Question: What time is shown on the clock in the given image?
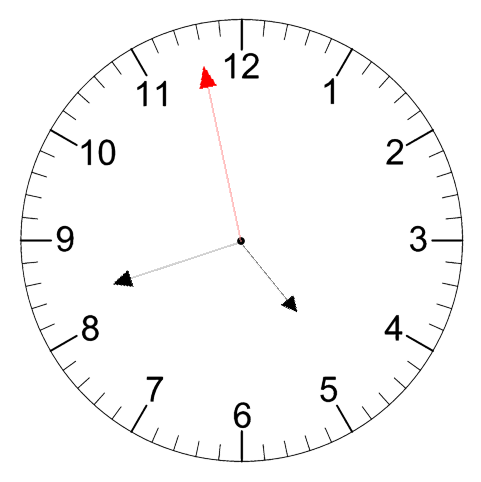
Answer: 04:41:58